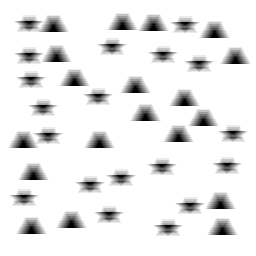
Squares: 0
Triangles: 19
Stars: 19
Total shapes: 38